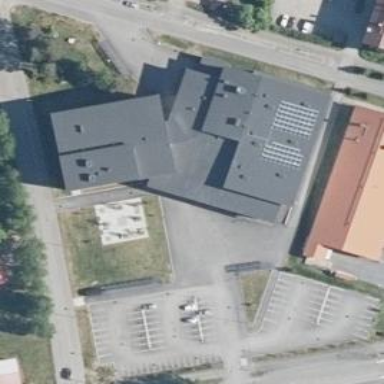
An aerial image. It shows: School.